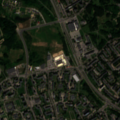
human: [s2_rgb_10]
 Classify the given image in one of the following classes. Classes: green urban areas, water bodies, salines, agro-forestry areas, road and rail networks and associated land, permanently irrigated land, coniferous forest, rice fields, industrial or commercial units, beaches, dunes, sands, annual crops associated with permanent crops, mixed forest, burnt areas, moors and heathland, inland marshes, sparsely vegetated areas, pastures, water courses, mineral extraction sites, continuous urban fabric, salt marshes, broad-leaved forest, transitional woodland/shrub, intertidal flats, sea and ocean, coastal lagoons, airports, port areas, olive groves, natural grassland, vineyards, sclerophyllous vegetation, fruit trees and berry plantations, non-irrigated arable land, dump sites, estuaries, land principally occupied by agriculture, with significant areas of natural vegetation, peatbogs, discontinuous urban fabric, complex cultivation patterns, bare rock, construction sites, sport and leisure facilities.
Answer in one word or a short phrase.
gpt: discontinuous urban fabric, road and rail networks and associated land, green urban areas